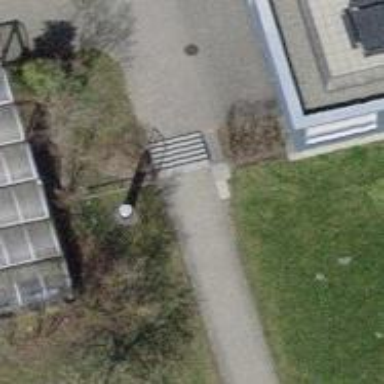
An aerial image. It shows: Set of steps on the road.